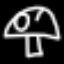
Label: mushroom